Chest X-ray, AP view. Patient: 29 years old, sex F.
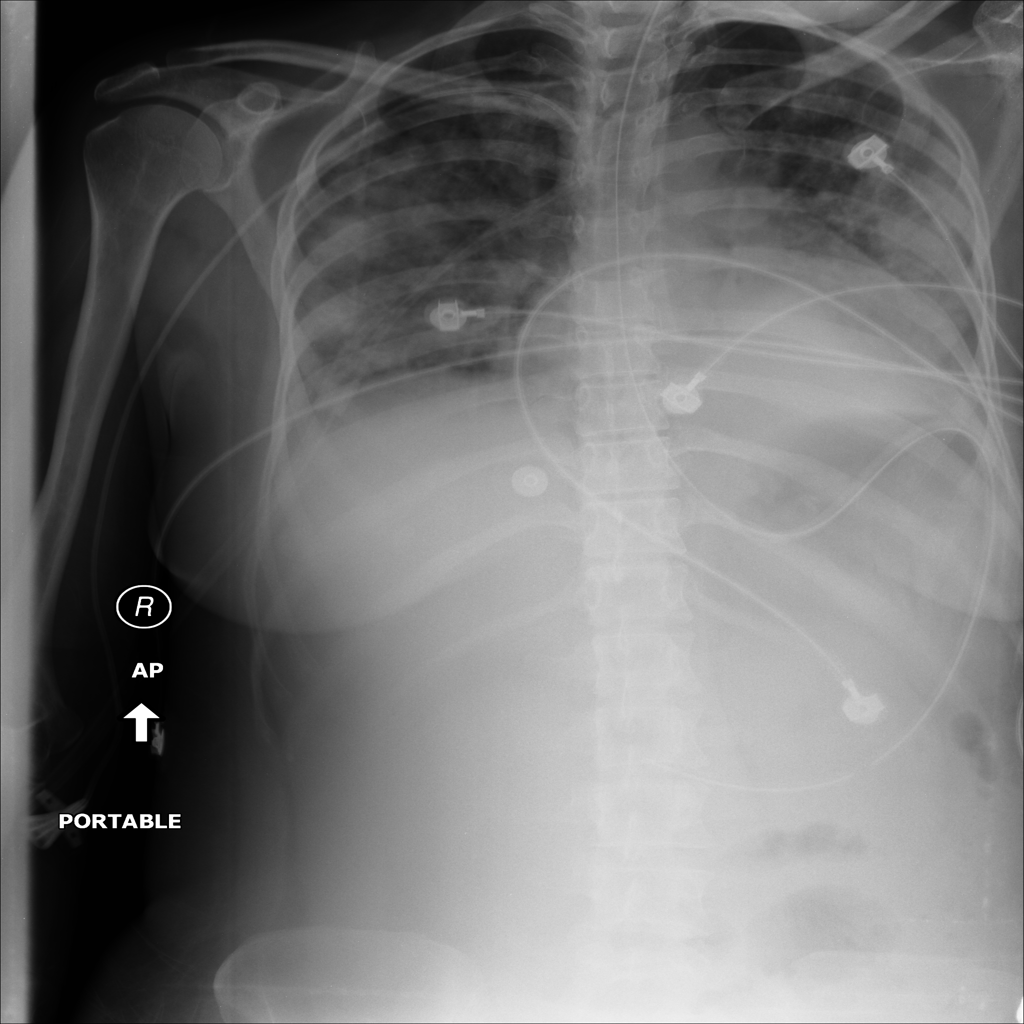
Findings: No Finding